Interaction volume radius: 5 \u00c5
Interaction volume height: 40 \u00c5
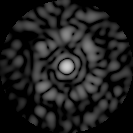
Disorder parameter: 0.7227